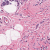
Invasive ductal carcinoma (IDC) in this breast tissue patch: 0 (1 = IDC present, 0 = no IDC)